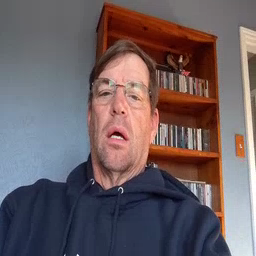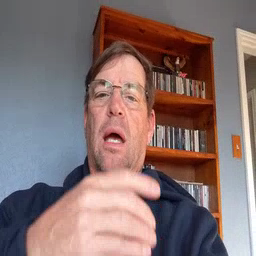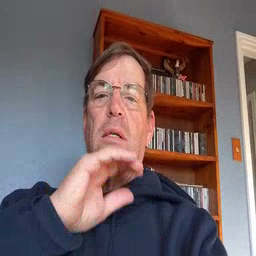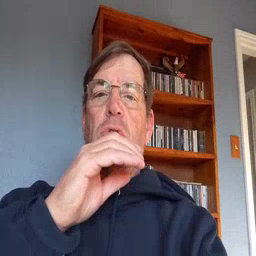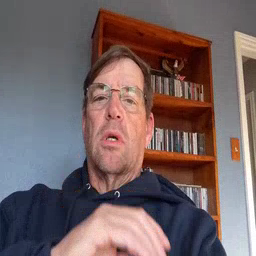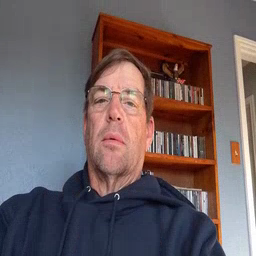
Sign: icecream